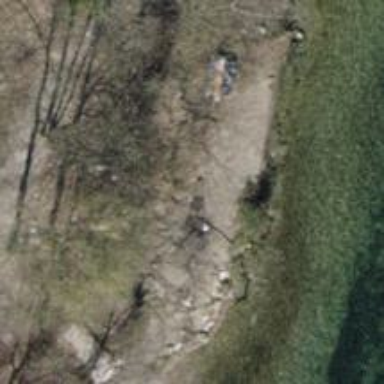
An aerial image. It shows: Picnic site with BBQ amenities.